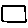
Label: square